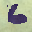
Label: 6